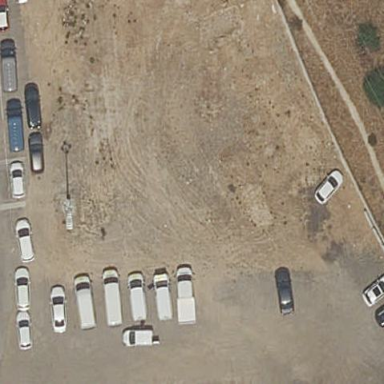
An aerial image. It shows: Parking area with dirt surface.